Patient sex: F
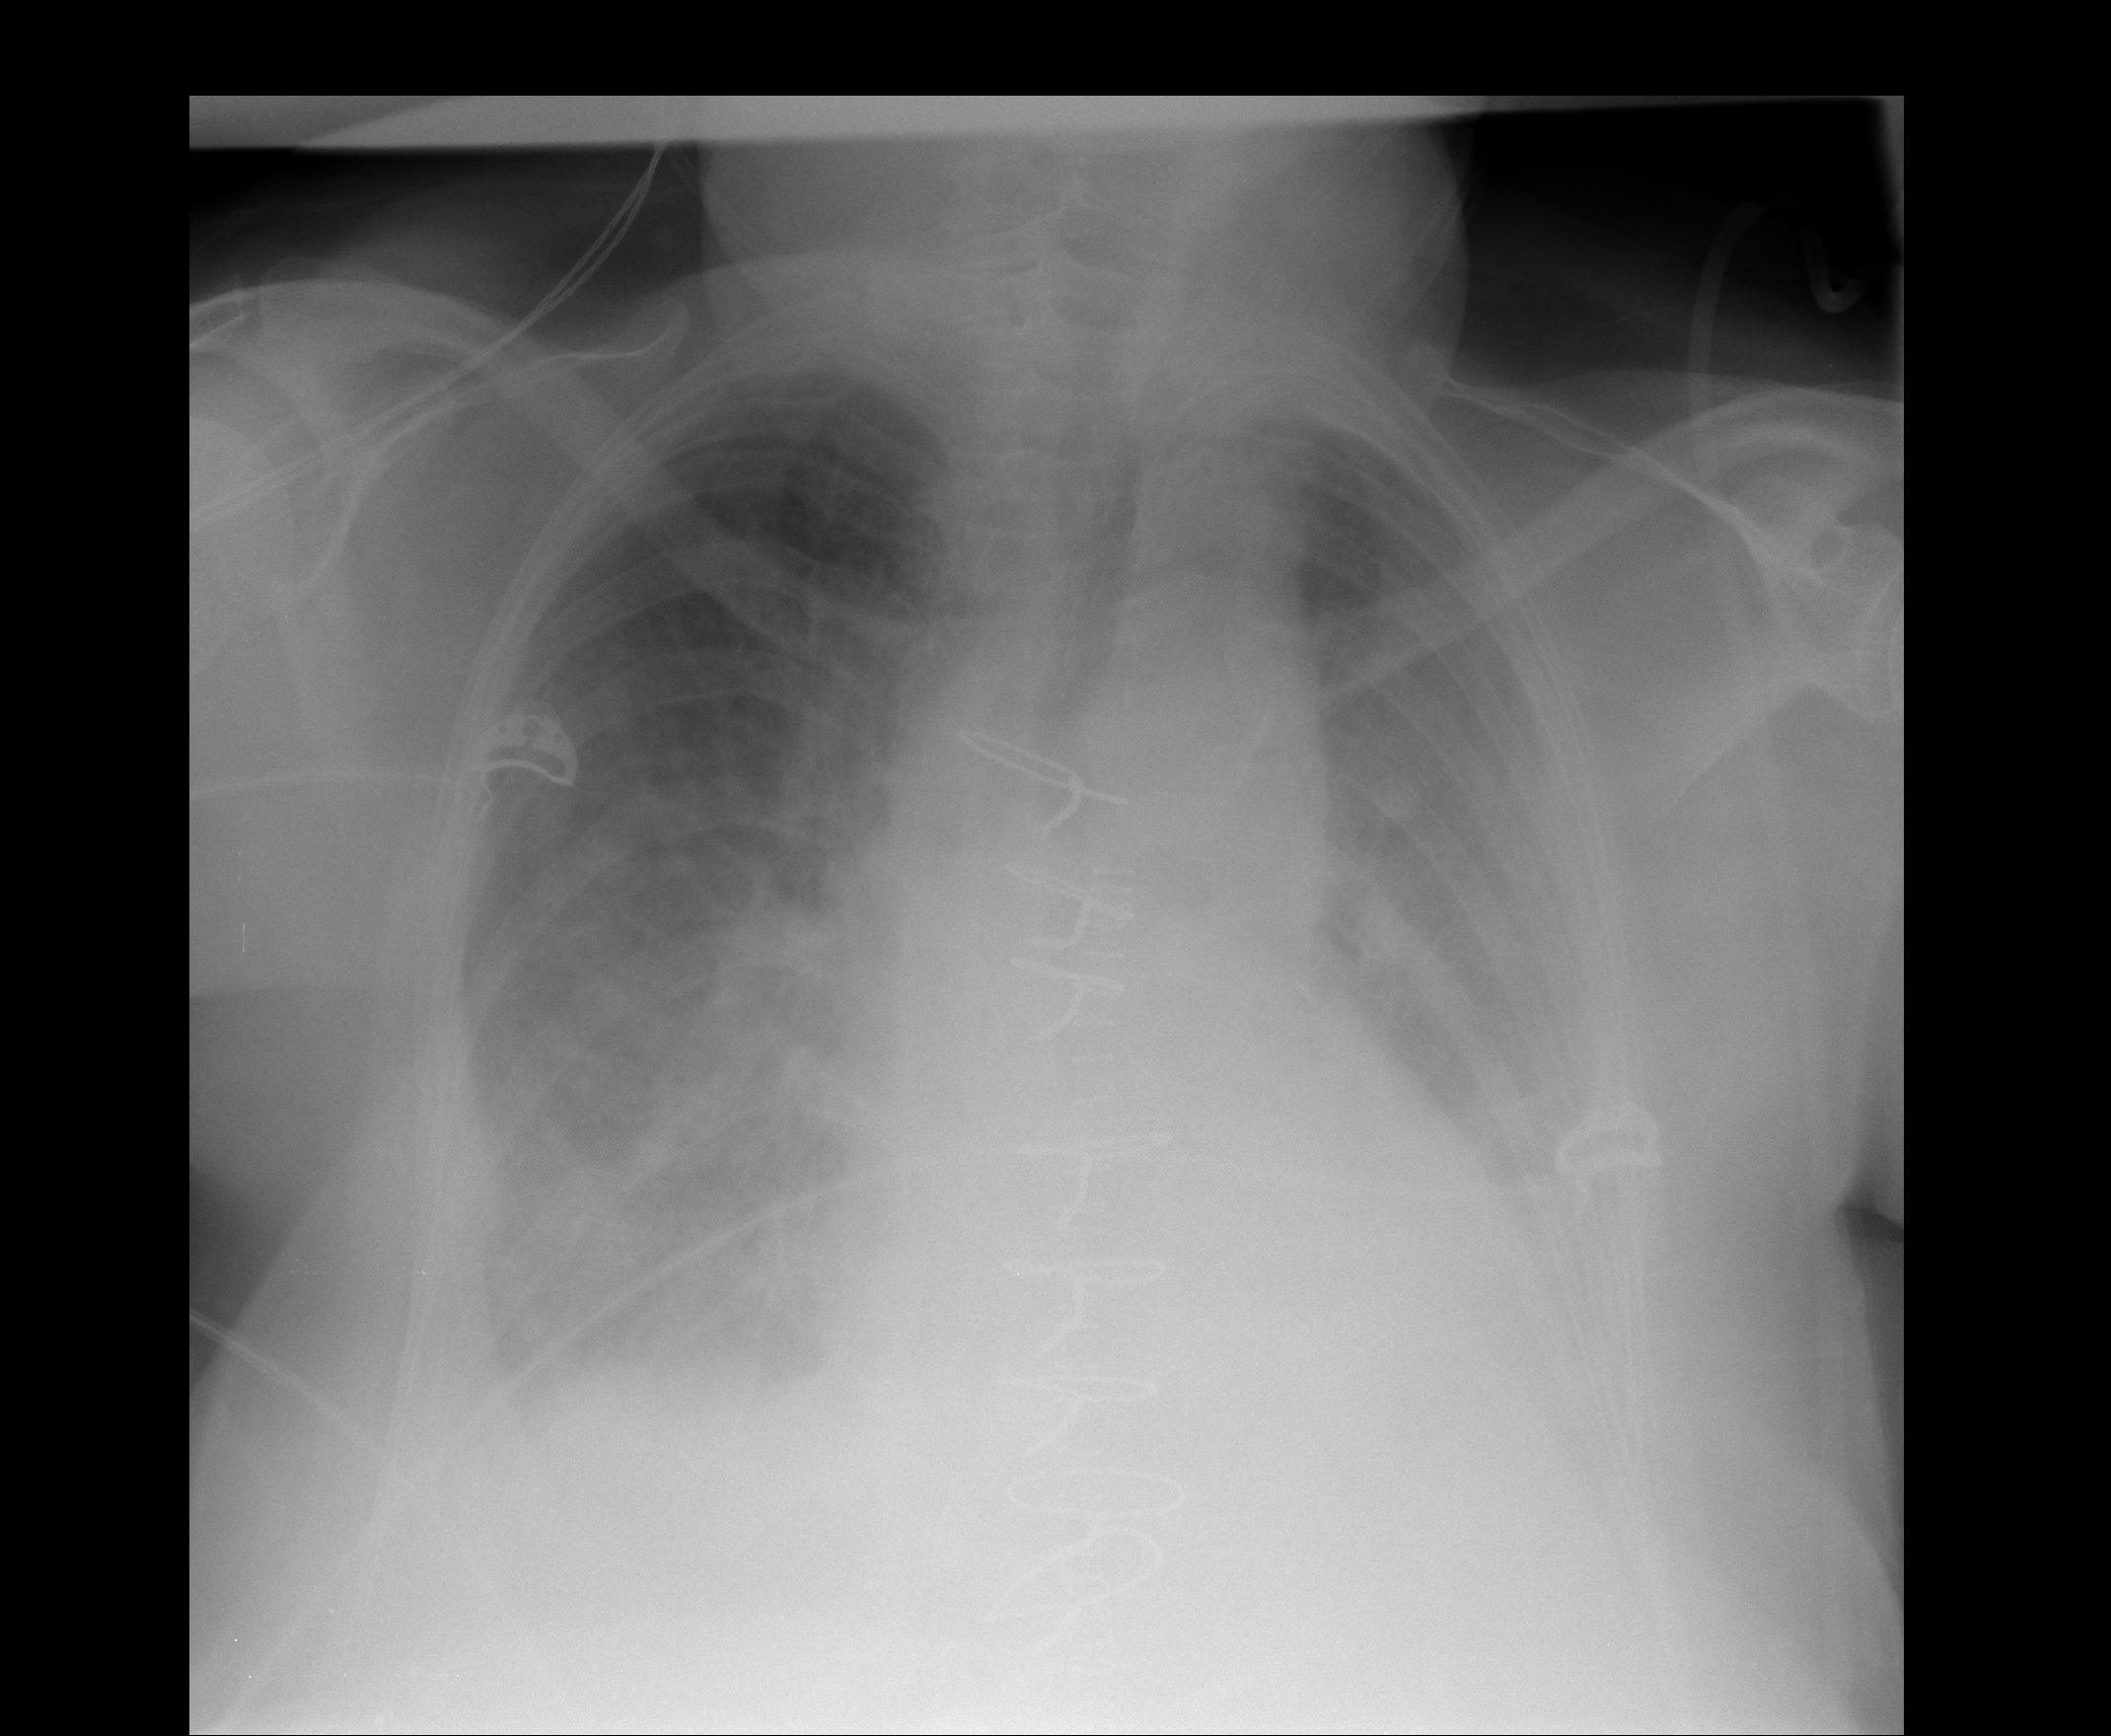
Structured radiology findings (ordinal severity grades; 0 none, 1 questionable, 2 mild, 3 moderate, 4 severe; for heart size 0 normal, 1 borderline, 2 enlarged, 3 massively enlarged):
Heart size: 2
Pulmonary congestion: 2
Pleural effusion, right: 3
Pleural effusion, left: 3
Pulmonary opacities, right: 0
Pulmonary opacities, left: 0
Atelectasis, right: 2
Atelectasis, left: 3